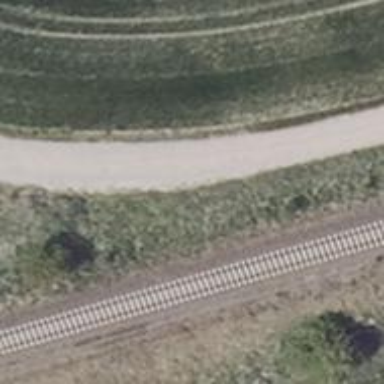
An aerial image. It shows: Track with grade 4 tracktype.